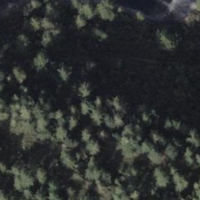
EUNIS habitat code: 43
Species observed at this site:
Cicerbita alpina
Larix decidua
Streptopus amplexifolius
Adenostyles alliariae